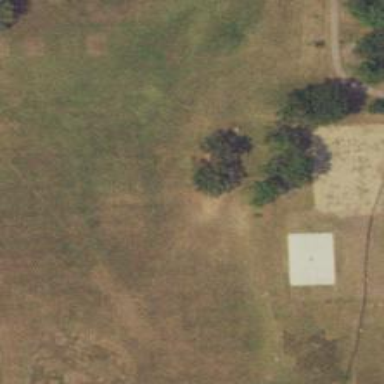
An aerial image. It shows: Disc golf tee area.